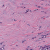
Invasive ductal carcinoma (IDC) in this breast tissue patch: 1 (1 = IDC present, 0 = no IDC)